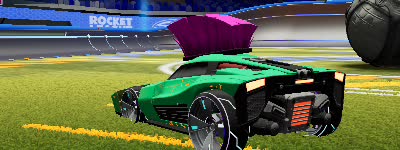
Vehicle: breakout